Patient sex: M
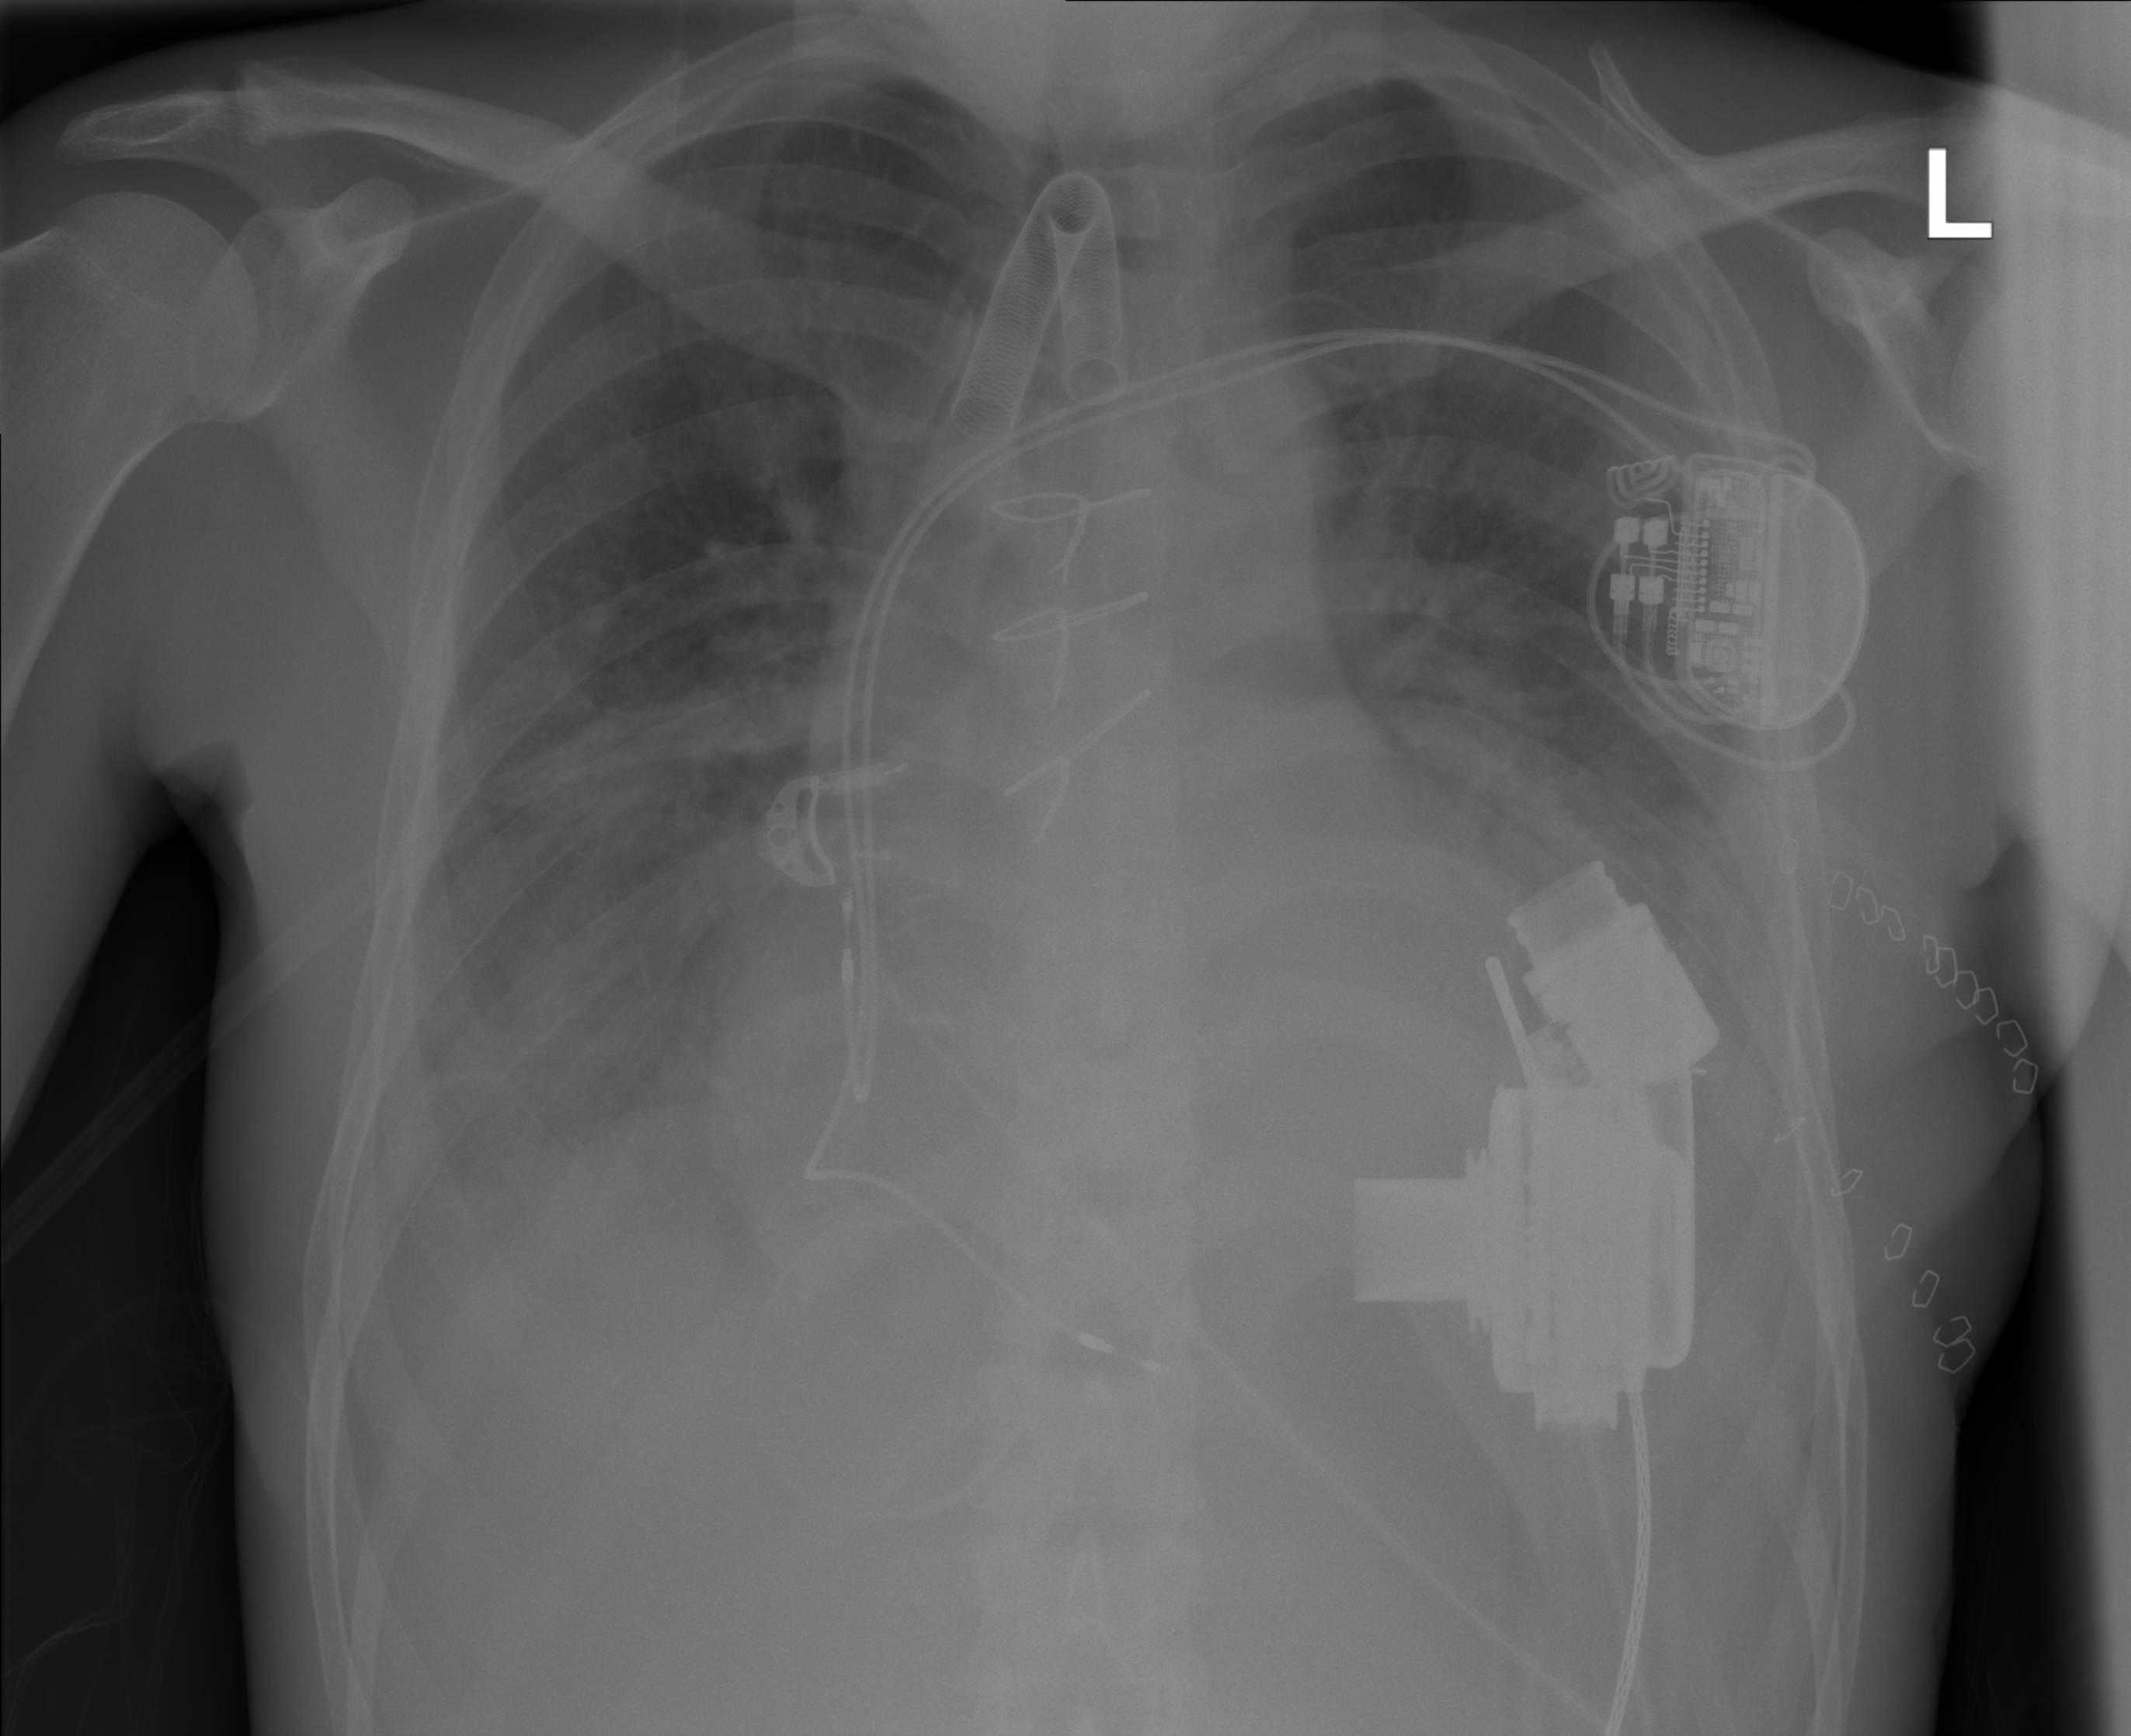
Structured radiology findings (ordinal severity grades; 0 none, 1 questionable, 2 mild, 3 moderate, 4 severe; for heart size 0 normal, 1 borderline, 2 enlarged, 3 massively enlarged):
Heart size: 2
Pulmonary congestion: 3
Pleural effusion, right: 2
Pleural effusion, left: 2
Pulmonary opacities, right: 3
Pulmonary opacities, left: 3
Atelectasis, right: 3
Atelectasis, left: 3